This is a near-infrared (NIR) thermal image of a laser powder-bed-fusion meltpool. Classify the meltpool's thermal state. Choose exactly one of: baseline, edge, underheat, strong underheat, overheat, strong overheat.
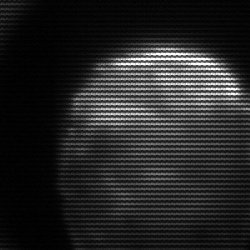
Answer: edge